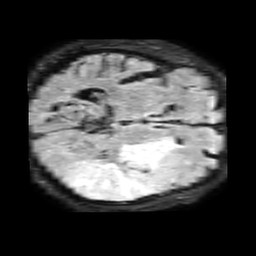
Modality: FLAIR
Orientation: axial
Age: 79
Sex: male
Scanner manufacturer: philips
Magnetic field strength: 1.5 T
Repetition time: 6 s
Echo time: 0.1035 s